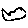
Label: fish